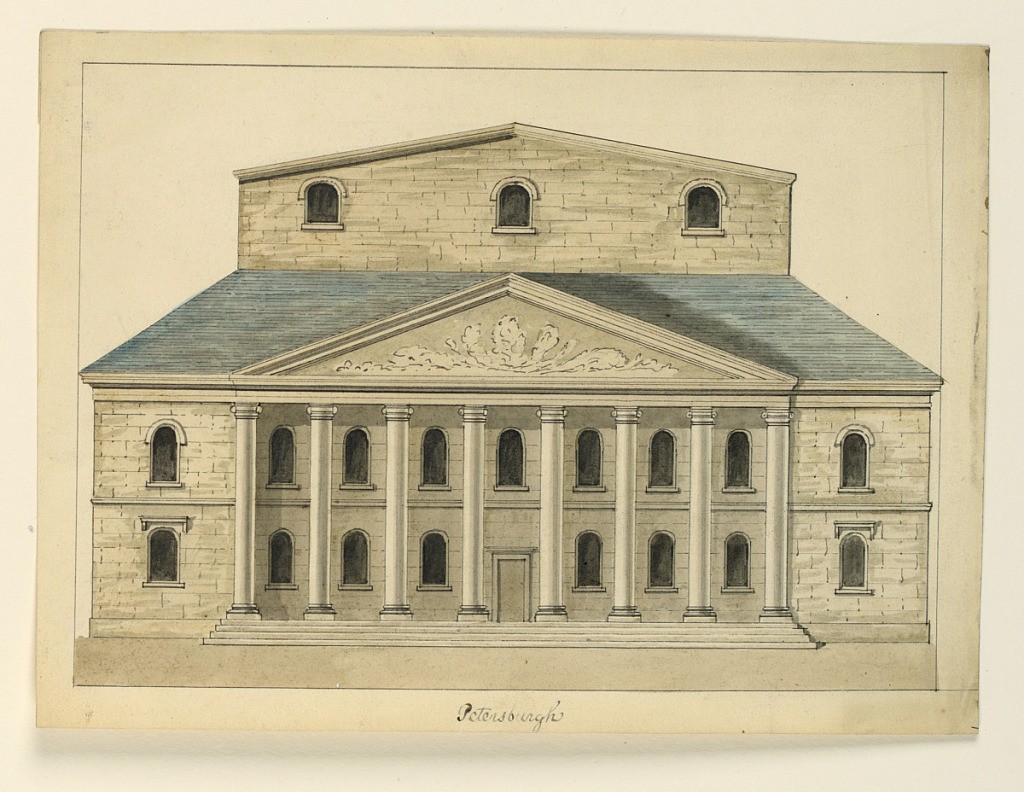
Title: Elevation of the Facade of the Theater, St. Petersburg
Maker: Cesare Recanatini, Italian, 1823–1893
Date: ca. 1860
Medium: Brush and gray, blue watercolor, pen and ink on paper
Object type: Drawing
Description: Horizontal format architectural drawing depicting a two-storied facade, with pedimented portico of eight Ionic columns, and behind a sloping roof, an additional story above the stage. Framing line in pen and ink. Probably designed as an engraving for a book.